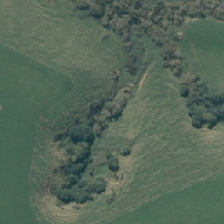
Land cover: deciduous_hardwood